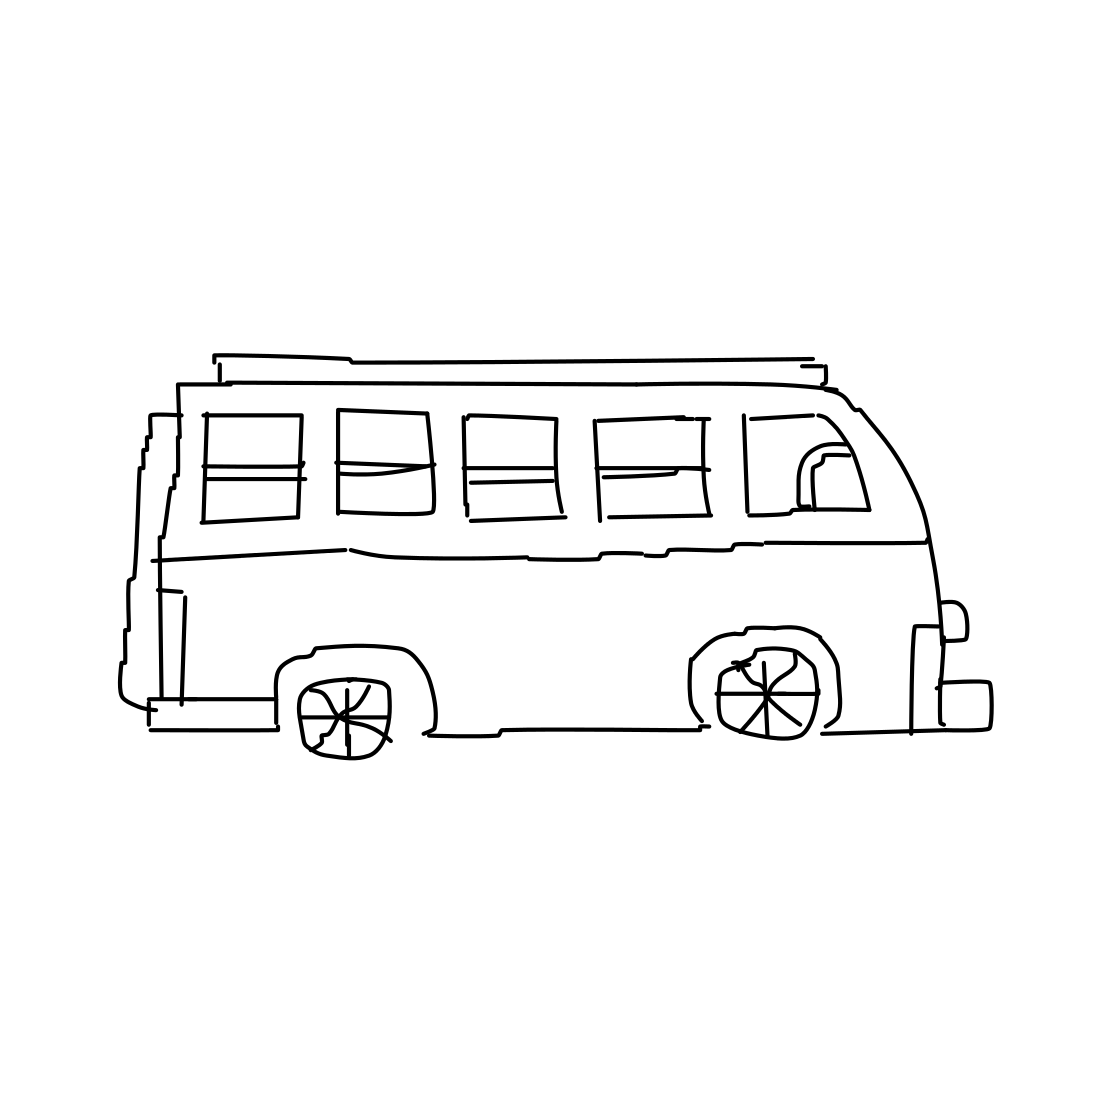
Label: bus